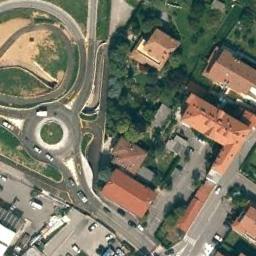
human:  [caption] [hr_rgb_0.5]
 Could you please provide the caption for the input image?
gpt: The roundabout is on the grass next to trees and buildings .

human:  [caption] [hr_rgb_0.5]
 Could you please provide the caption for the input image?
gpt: The roundabout connects some roads and a residential area is next to the roundabout .

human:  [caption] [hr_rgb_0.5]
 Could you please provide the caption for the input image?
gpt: There are many trees  and buildings beside the roundabout .

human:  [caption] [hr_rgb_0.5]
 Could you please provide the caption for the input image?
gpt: There are several moving vehicles on the road at the roundabout, Many buildings and some trees and a few lawns around the roundabout .

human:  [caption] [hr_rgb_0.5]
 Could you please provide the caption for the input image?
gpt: There are some orange buildings and green trees beside the roundabout .